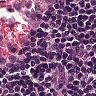
Metastatic tissue present: no